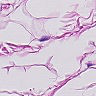
Metastatic tissue present: no